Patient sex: M
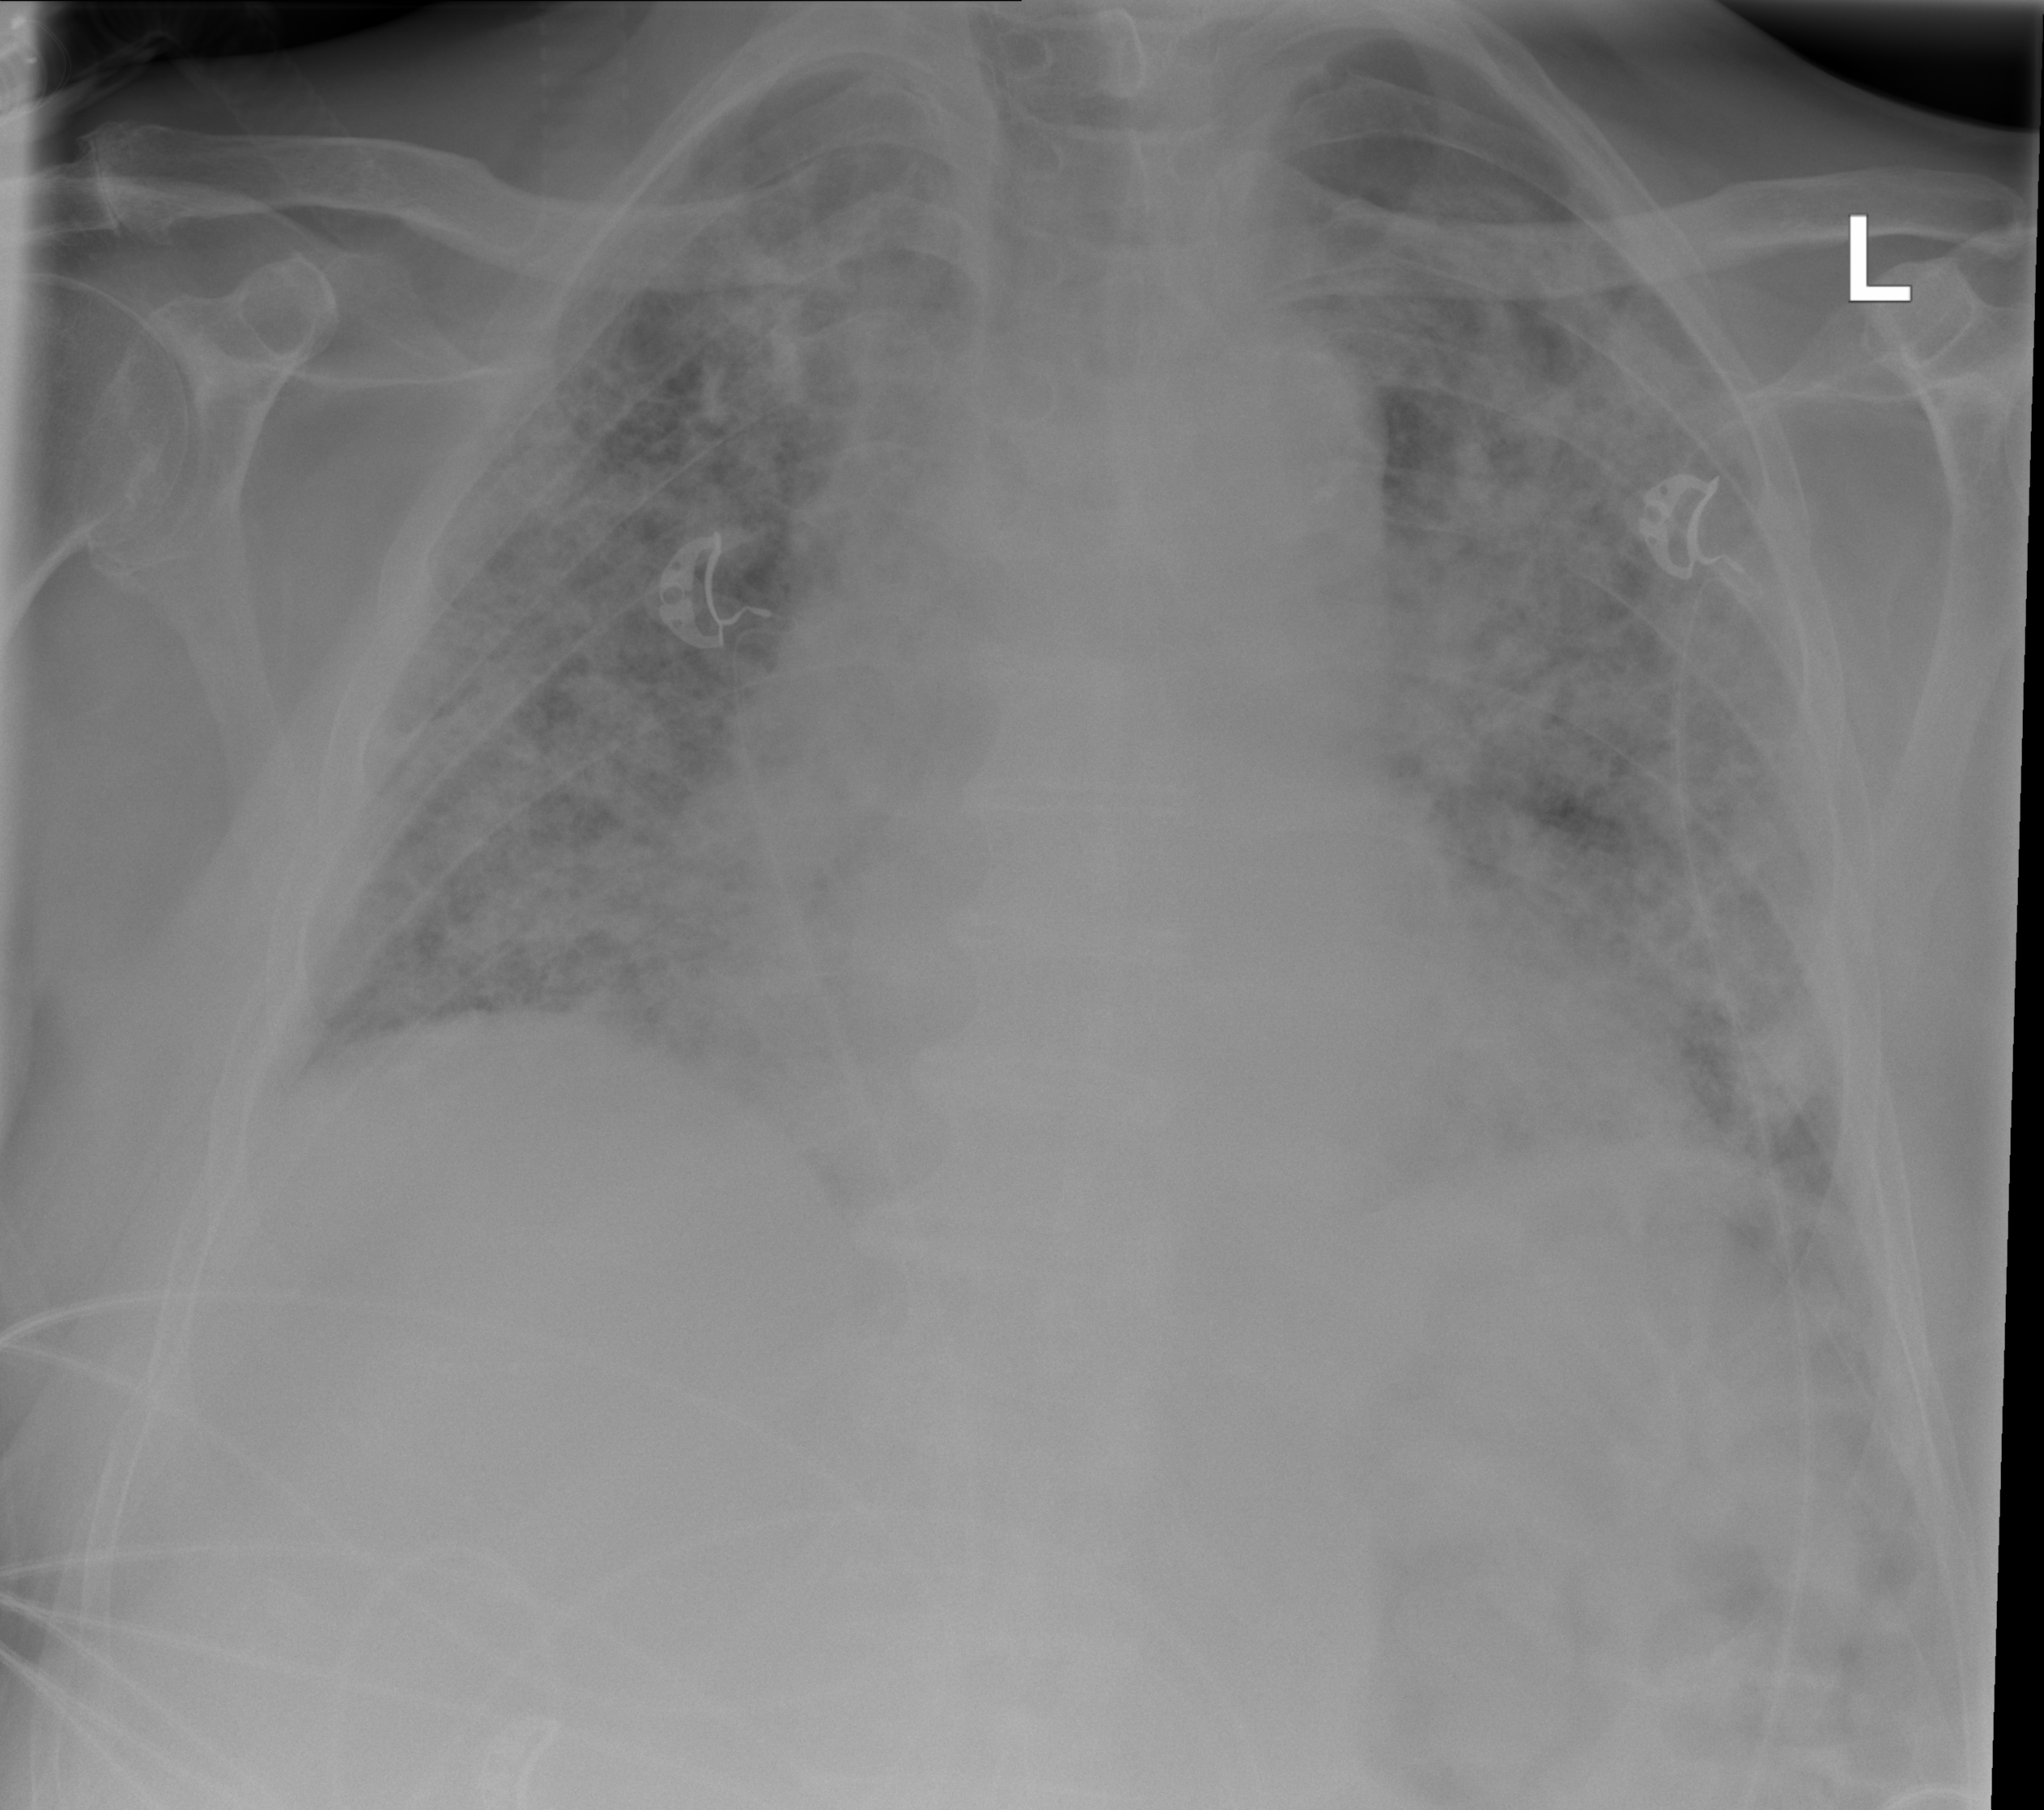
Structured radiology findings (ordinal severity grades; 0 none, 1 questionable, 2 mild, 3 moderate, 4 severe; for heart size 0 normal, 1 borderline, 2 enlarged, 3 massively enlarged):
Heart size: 2
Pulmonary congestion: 0
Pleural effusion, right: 0
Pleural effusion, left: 0
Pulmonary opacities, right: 3
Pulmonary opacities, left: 3
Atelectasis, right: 0
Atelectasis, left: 0